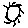
Label: sun